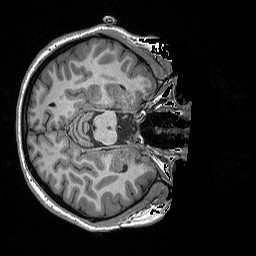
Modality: T1w
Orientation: axial
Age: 21
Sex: female
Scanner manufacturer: siemens
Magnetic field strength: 3 T
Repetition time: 2.3 s
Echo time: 0.00298 s